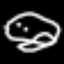
Label: frog